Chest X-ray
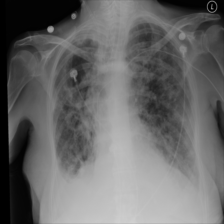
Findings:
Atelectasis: negative
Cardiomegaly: negative
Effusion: negative
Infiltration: negative
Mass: negative
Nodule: negative
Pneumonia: negative
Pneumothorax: negative
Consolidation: negative
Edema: negative
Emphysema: negative
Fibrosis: positive
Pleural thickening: negative
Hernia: negative